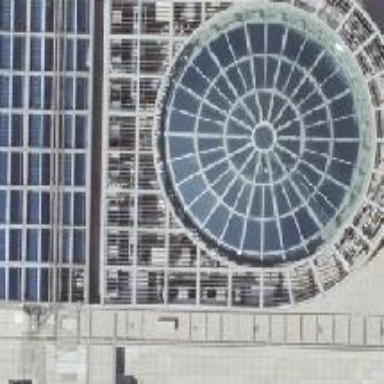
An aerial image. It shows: Part of building with flat white cylindrical roof.